Question: I am trying to convert a video with the best quality possible. The problem is, no matter which command arguments I use, a motion blur appears (the first image is converted, the second is the original):

The ffprobe's output of the original video:
'''
ffmpeg version 4.2.2-1ubuntu1 Copyright (c) 2000-2019 the FFmpeg developers
built with gcc 9 (Ubuntu 9.3.0-3ubuntu1)
configuration: --prefix=/usr --extra-version=1ubuntu1 --toolchain=hardened --libdir=/usr/lib/x86_64-linux-gnu --incdir=/usr/include/x86_64-linux-gnu --arch=amd64 --enable-gpl --disable-stripping --enable-avresample --disable-filter=resample --enable-avisynth --enable-gnutls --enable-ladspa --enable-libaom --enable-libass --enable-libbluray --enable-libbs2b --enable-libcaca --enable-libcdio --enable-libcodec2 --enable-libflite --enable-libfontconfig --enable-libfreetype --enable-libfribidi --enable-libgme --enable-libgsm --enable-libjack --enable-libmp3lame --enable-libmysofa --enable-libopenjpeg --enable-libopenmpt --enable-libopus --enable-libpulse --enable-librsvg --enable-librubberband --enable-libshine --enable-libsnappy --enable-libsoxr --enable-libspeex --enable-libssh --enable-libtheora --enable-libtwolame --enable-libvidstab --enable-libvorbis --enable-libvpx --enable-libwavpack --enable-libwebp --enable-libx265 --enable-libxml2 --enable-libxvid --enable-libzmq --enable-libzvbi --enable-lv2 --enable-omx --enable-openal --enable-opencl --enable-opengl --enable-sdl2 --enable-libdc1394 --enable-libdrm --enable-libiec61883 --enable-nvenc --enable-chromaprint --enable-frei0r --enable-libx264 --enable-shared
libavutil 56. 31.100 / 56. 31.100
libavcodec 58. 54.100 / 58. 54.100
libavformat 58. 29.100 / 58. 29.100
libavdevice 58. 8.100 / 58. 8.100
libavfilter 7. 57.100 / 7. 57.100
libavresample 4. 0. 0 / 4. 0. 0
libswscale 5. 5.100 / 5. 5.100
libswresample 3. 5.100 / 3. 5.100
libpostproc 55. 5.100 / 55. 5.100
Input #0, mpegts, from 'input.ts':
Duration: 00:00:30.24, start: 1.400000, bitrate: 26265 kb/s
Program 1
Metadata:
service_name : Service01
service_provider: FFmpeg
Stream #0:0[0x100]: Video: mpeg2video (Main) ([2][0][0][0] / 0x0002), yuv420p(tv, top first), 1920x1080 [SAR 1:1 DAR 16:9], 25 fps, 25 tbr, 90k tbn, 50 tbc
Stream #0:1<URL>
'''
I've tried different combinations of the following arguments:
'''
ffmpeg -i input.ts -c:v libx264 -preset veryslow -qp 0 -minrate 25165824 -b:v 25165824 -r 25 -s 1920x1080 -aspect 16:9 -g 25 -crf 7 output.ts
'''
None of these settings helped. Please, could you tell me how to remove this motion blur?
to be more specific, I leave a <URL> without motion blur and with preserving the overall quality, it will be equivalent to the answer.
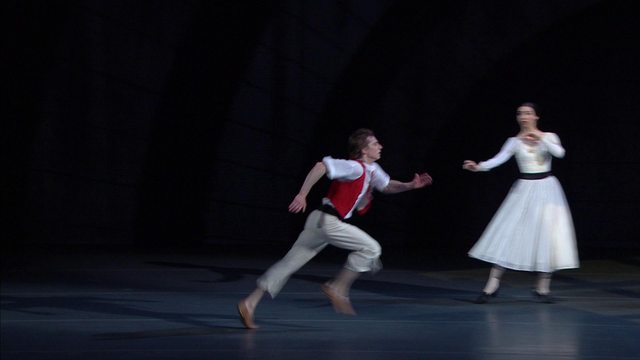
Answer: I think your problem is related to interlacing so you need to the video.
Looking at FFprobe's output of 'yuv420p(tv, top first)', this is a clue that your video (per frame) is indeed interlaced and with top-field first then bottom-field second.
Possible :
a) <URL>:
'''
ffmpeg -i input.ts -vf bwdif -c:v libx264 -preset slow -crf 19 -pix_fmt yuv420p -c:a copy output.ts
'''
b) <URL>:
'''
ffmpeg -i input.ts -vf setfield=tff,w3fdif -c:v libx264 -preset slow -crf 19 -pix_fmt yuv420p -c:a copy output2.ts
'''
Let me know if it helps.